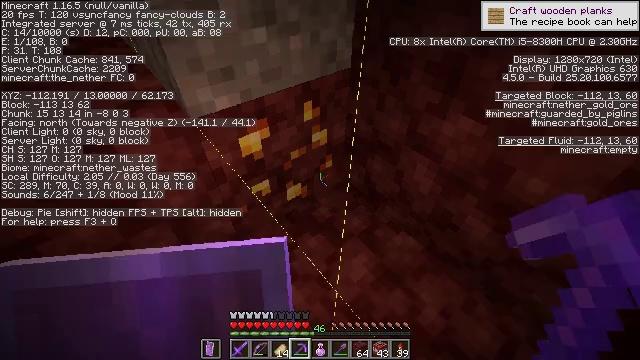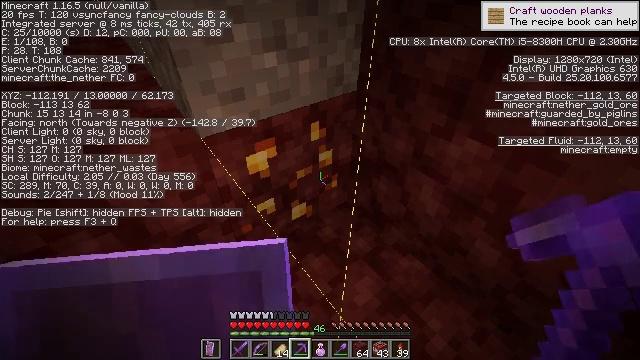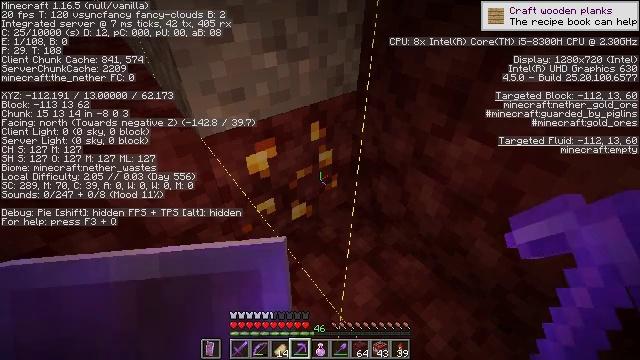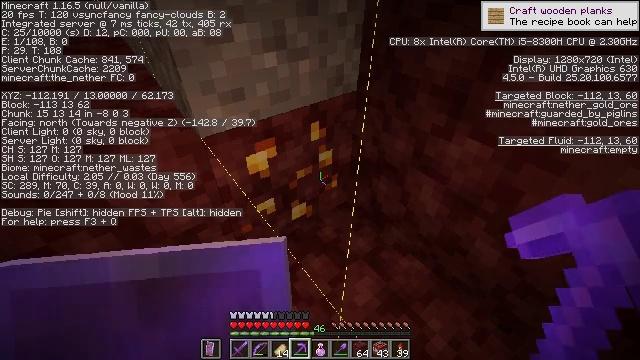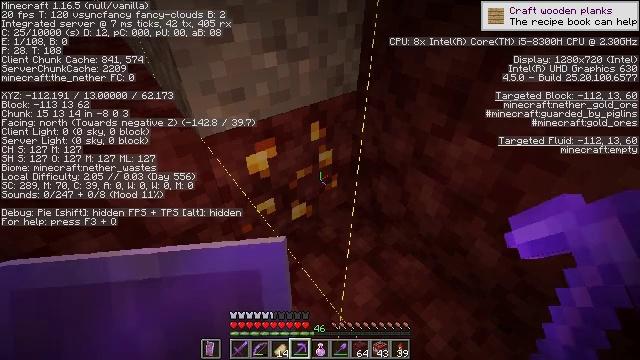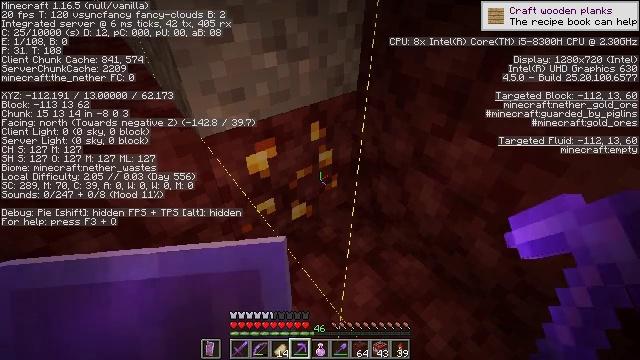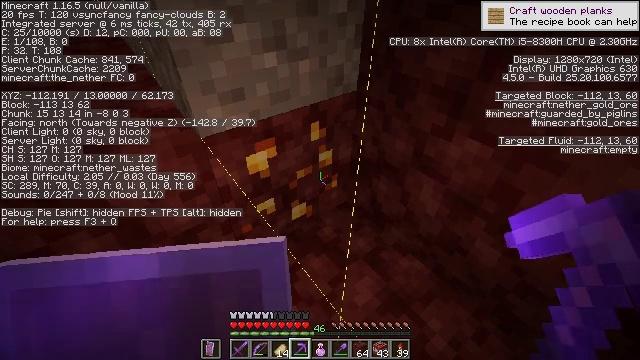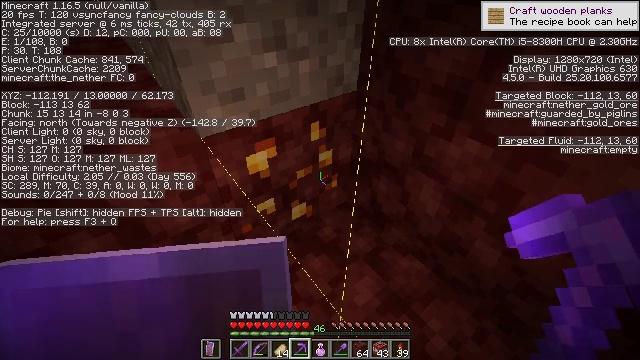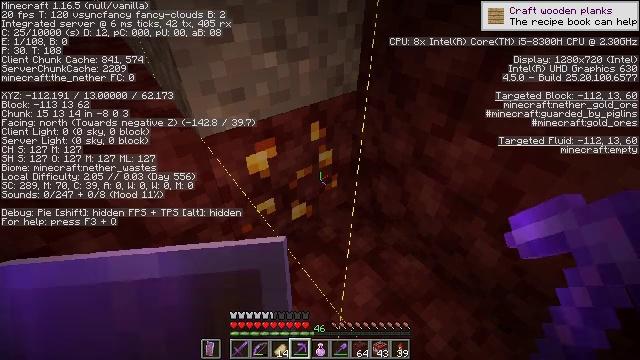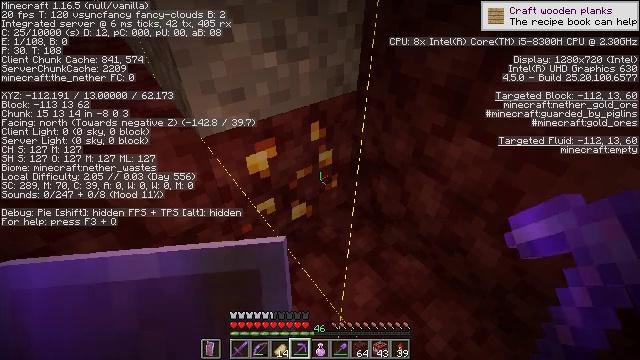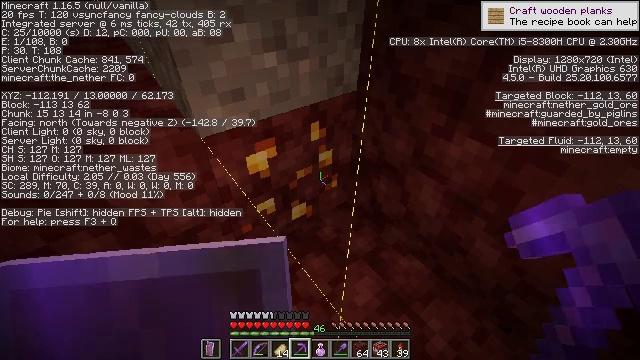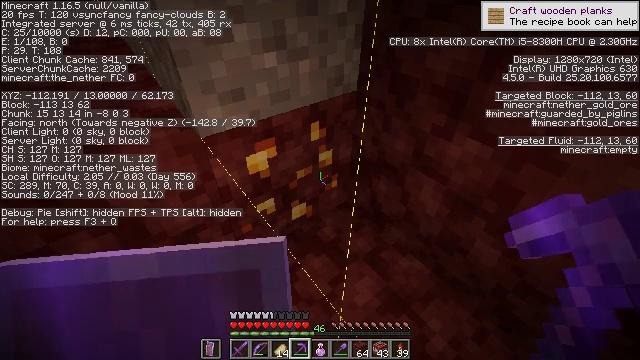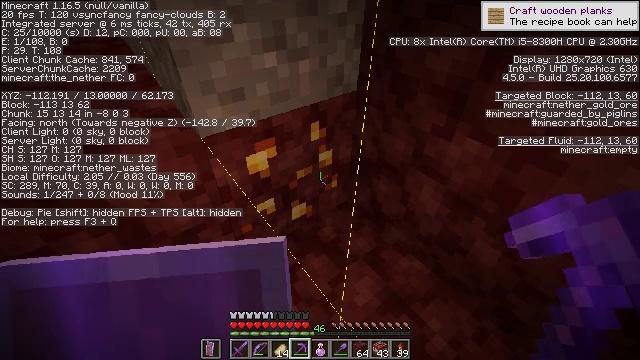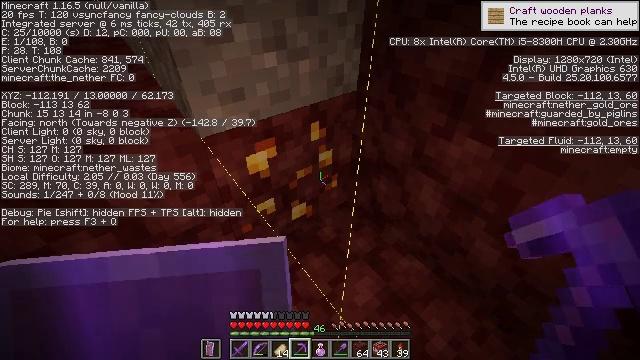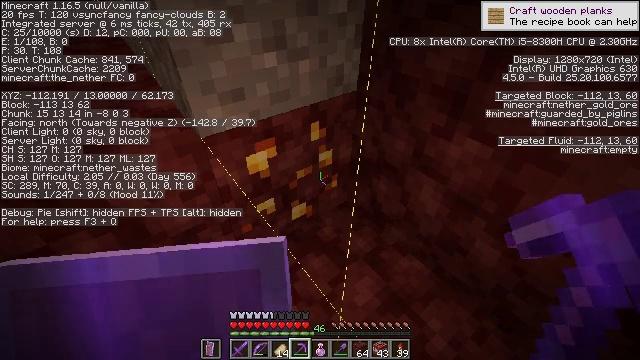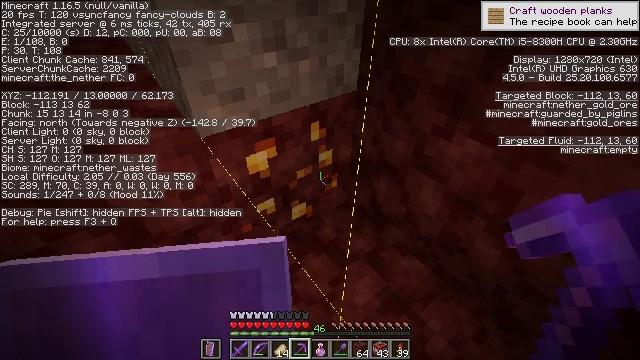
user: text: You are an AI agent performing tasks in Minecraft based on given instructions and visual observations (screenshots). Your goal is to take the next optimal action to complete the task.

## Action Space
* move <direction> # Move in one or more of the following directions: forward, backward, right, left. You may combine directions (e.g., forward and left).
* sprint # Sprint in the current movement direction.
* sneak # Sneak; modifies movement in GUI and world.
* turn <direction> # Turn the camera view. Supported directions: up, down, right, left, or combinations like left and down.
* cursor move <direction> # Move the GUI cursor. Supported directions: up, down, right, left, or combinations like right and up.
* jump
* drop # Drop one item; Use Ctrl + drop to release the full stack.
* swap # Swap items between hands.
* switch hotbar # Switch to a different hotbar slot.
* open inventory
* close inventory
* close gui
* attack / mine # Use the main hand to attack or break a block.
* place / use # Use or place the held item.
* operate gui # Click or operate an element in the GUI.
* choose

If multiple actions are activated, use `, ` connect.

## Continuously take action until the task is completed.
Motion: motion action
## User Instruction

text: Find and mine nether gold ore.
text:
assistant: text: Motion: no_op
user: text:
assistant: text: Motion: turn right and up, attack / mine
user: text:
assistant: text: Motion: no_op
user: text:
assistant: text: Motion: no_op
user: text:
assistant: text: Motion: no_op
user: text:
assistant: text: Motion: no_op
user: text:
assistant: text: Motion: no_op
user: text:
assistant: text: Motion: no_op
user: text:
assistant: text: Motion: no_op
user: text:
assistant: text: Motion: no_op
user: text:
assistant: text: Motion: no_op
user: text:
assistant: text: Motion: no_op
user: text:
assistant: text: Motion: no_op
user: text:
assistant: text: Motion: no_op
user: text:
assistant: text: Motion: no_op
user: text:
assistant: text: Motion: no_op
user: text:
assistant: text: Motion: no_op
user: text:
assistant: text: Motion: no_op
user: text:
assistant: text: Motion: no_op
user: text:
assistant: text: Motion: no_op
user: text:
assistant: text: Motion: attack / mine
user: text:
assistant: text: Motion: attack / mine
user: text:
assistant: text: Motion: attack / mine
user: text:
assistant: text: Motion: attack / mine
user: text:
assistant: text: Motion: attack / mine
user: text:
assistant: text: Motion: attack / mine
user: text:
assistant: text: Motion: attack / mine
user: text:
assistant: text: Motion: no_op
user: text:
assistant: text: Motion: no_op